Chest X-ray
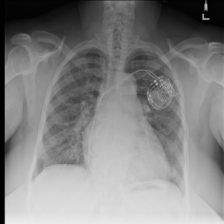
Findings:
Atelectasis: negative
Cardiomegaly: negative
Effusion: negative
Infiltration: negative
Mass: negative
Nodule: negative
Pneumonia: negative
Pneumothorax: positive
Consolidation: negative
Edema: negative
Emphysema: negative
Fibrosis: negative
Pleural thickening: negative
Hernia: negative